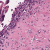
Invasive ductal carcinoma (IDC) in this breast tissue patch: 0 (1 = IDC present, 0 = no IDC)